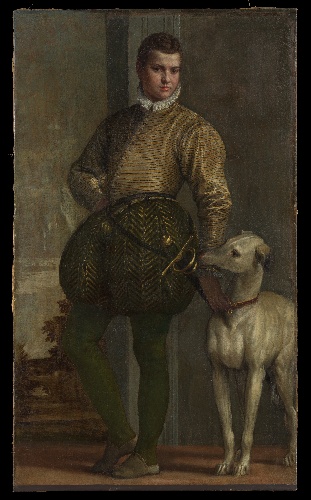
Title: Boy with a Greyhound
Artist: Paolo Veronese (Paolo Caliari)
Artist bio: Italian, Verona 1528–1588 Venice
Date: possibly 1570s
Object type: Painting
Classification: Paintings
Medium: Oil on canvas
Dimensions: 68 3/8 x 40 1/8 in. (173.7 x 101.9 cm)
Department: European Paintings
Credit line: H. O. Havemeyer Collection, Bequest of Mrs. H. O. Havemeyer, 1929
Accession year: 1929
Repository: Metropolitan Museum of Art, New York, NY
Tags: Boys|Portraits|Dogs